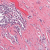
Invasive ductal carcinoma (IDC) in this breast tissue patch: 0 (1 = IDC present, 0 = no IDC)